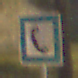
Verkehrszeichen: Fernsprecher
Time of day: Night
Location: Outdoor (Suburban)
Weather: PartlyCloudy
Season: NotSpecified
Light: Artificial